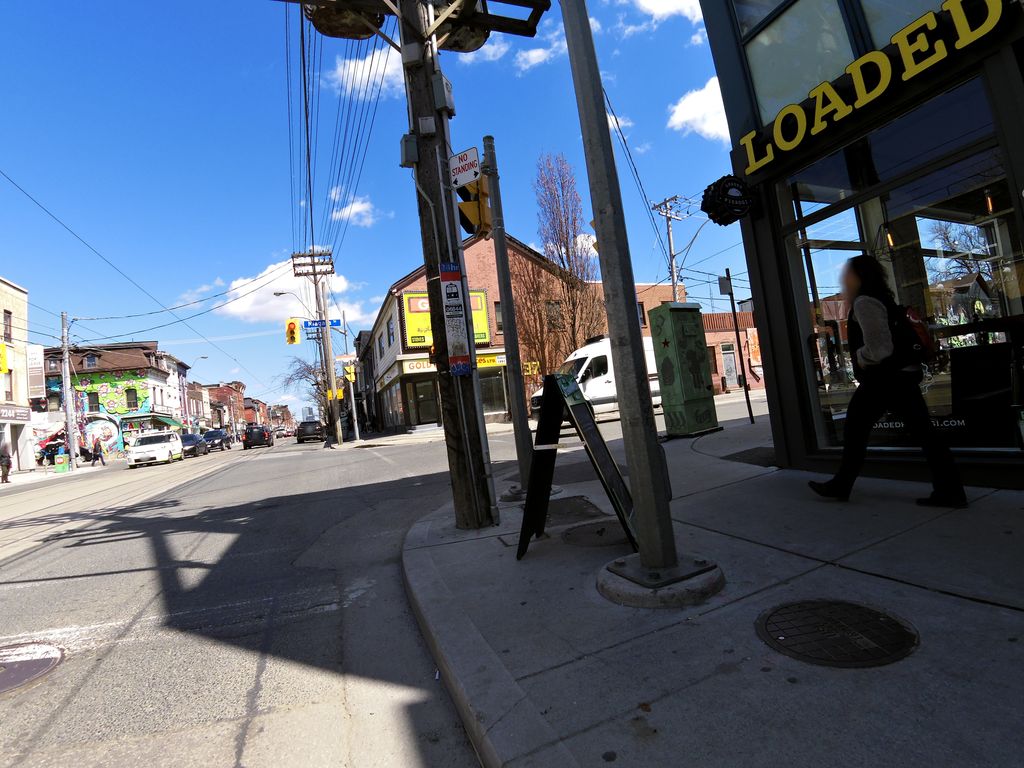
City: toronto